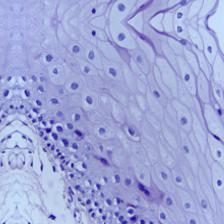
Diagnosis: Normal